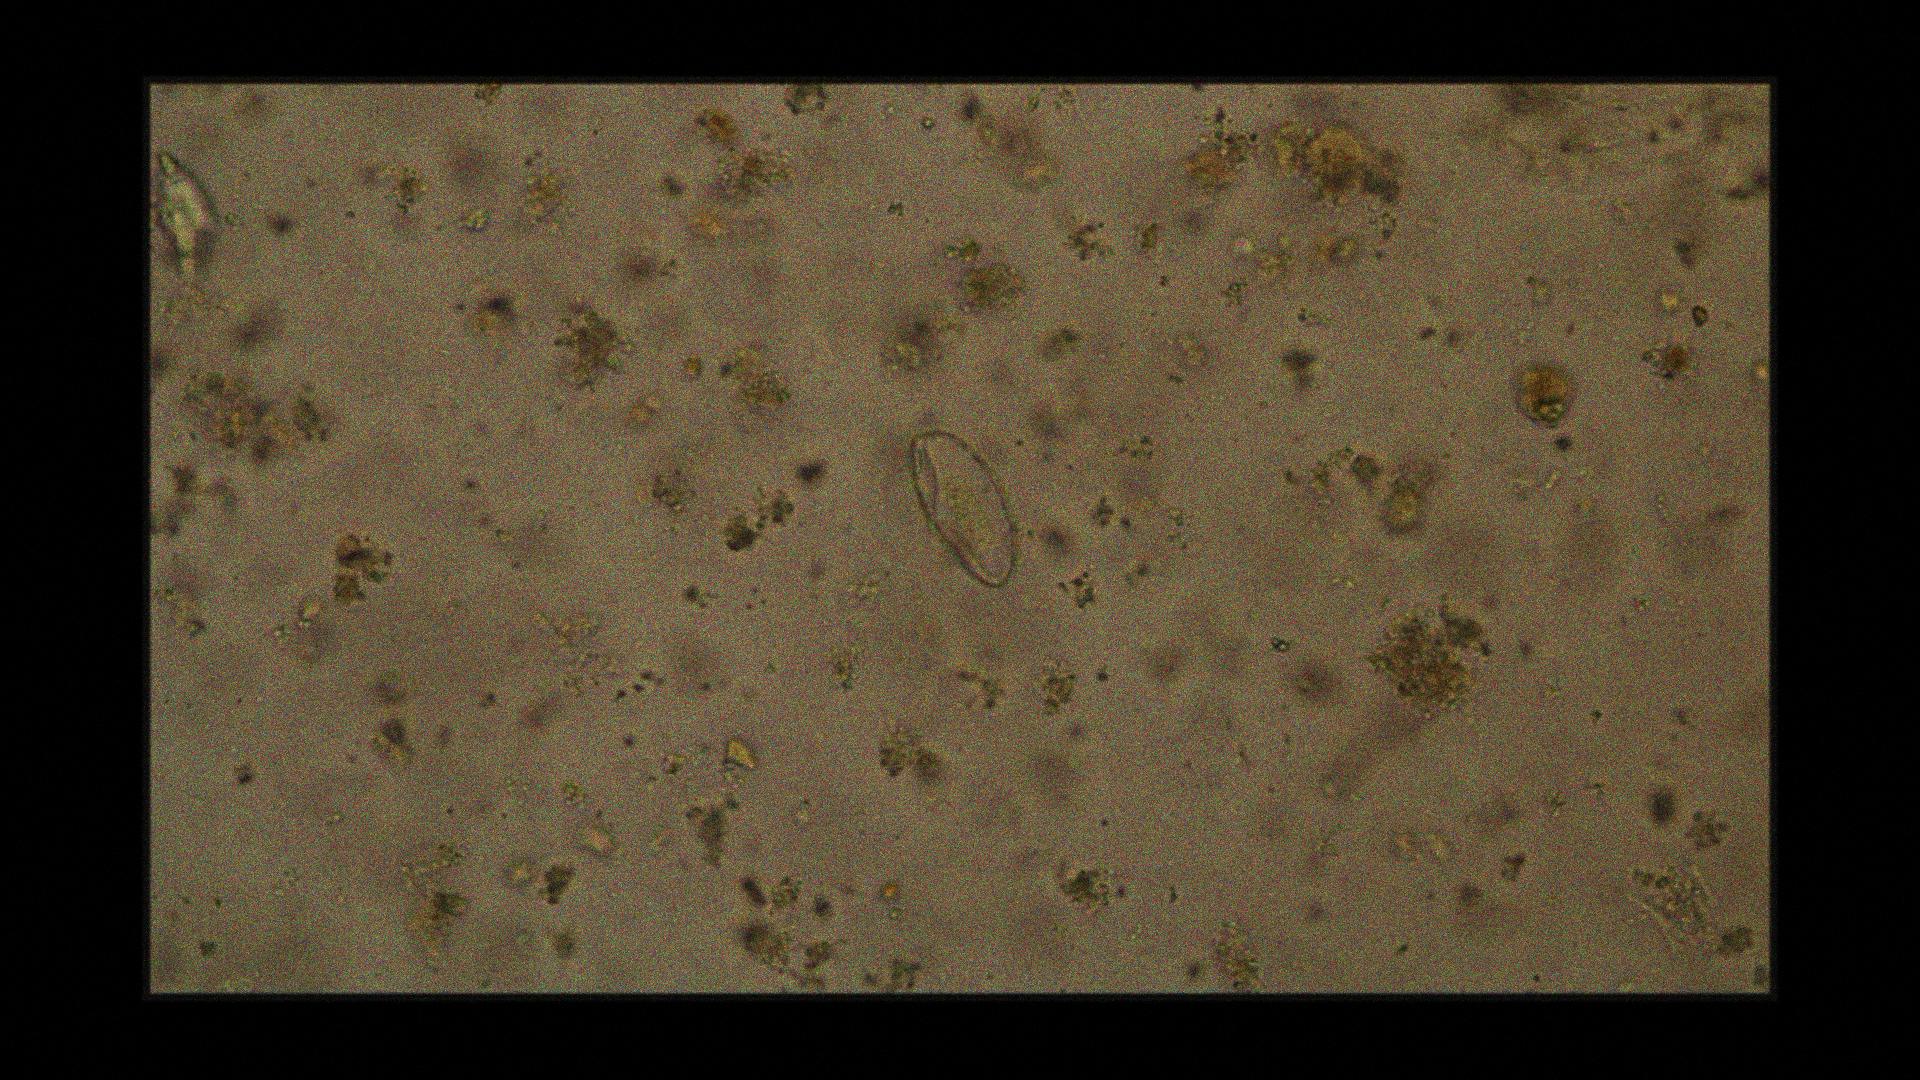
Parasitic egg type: Enterobius vermicularis